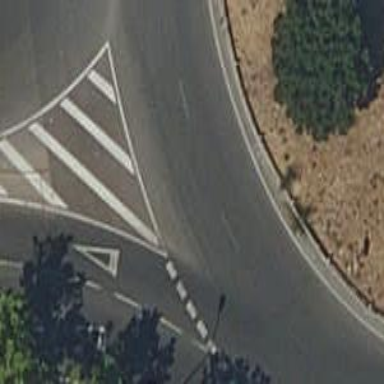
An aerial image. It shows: Tertiary road with asphalt surface leading to roundabout.